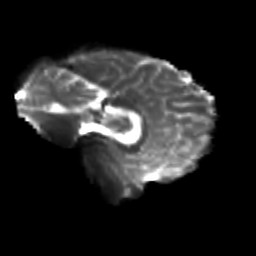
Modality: T2w
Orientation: sagittal
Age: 24
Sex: female
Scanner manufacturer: siemens
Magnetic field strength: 3 T
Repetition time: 3.5 s
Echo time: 0.104 s